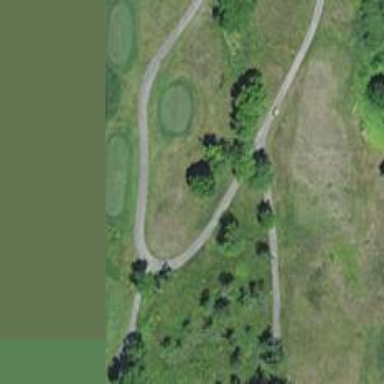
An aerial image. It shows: Path for both roads and golfers.